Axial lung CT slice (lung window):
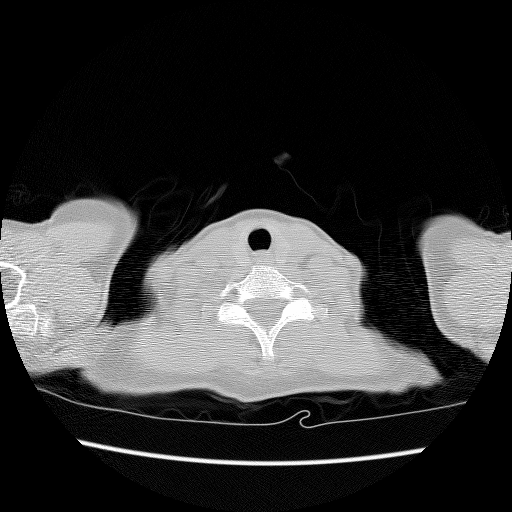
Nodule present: no